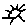
Label: sun